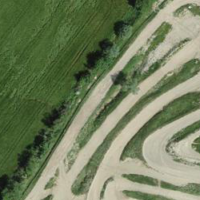
EUNIS habitat code: 53
Species observed at this site:
Falco tinnunculus
Emberiza citrinella
Turdus merula